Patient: sex M, age 45
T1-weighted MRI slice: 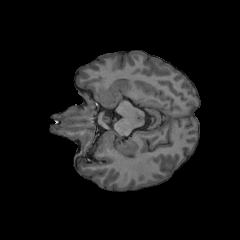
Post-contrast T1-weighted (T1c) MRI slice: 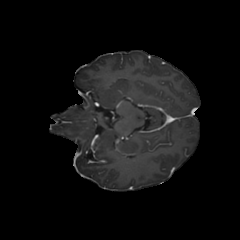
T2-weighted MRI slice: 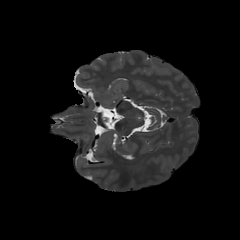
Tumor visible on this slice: no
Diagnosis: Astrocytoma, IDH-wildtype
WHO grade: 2